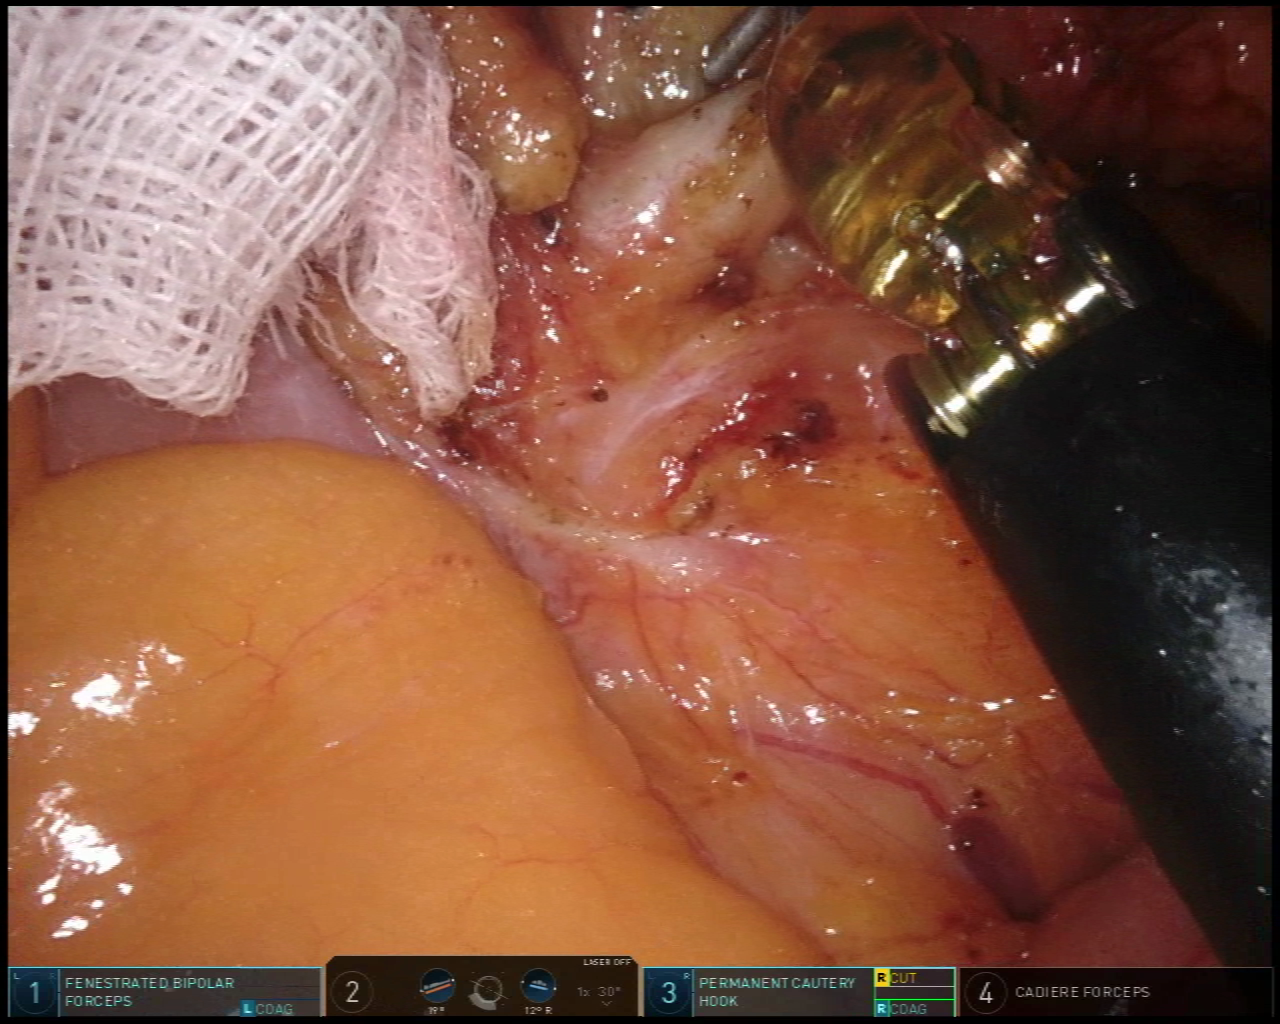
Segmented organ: inferior_mesenteric_artery
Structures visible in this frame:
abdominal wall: no
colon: no
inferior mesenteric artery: yes
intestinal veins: no
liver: no
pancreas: no
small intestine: yes
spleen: no
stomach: no
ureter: no
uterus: no
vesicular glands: no